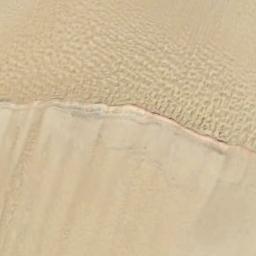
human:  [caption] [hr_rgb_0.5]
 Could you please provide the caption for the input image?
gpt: The desert has yellow sand and some small dunes .

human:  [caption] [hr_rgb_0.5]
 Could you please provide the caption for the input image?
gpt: There are some ravines in this desert .

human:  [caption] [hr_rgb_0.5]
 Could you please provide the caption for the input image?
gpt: The desert is full of white sand .

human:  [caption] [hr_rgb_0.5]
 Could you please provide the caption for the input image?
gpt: The desert is smooth and wavy on one side .

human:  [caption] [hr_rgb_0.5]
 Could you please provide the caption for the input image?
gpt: A yellow desert covered by sand with many dunes .